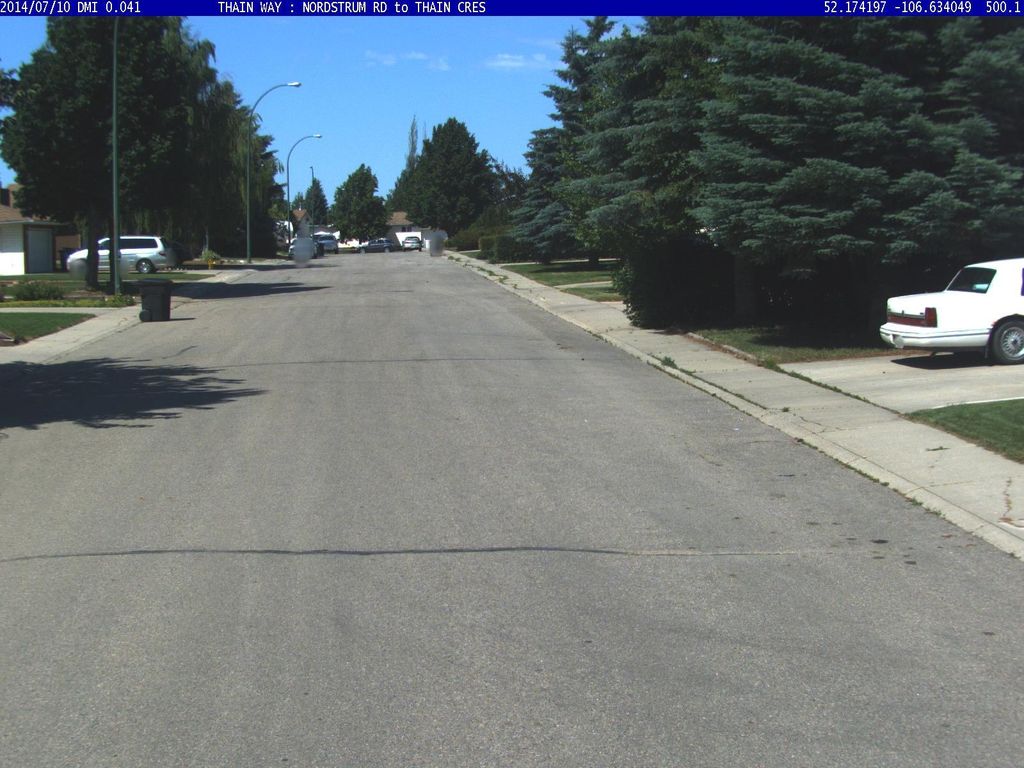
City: saskatoon